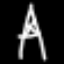
Label: The Eiffel Tower